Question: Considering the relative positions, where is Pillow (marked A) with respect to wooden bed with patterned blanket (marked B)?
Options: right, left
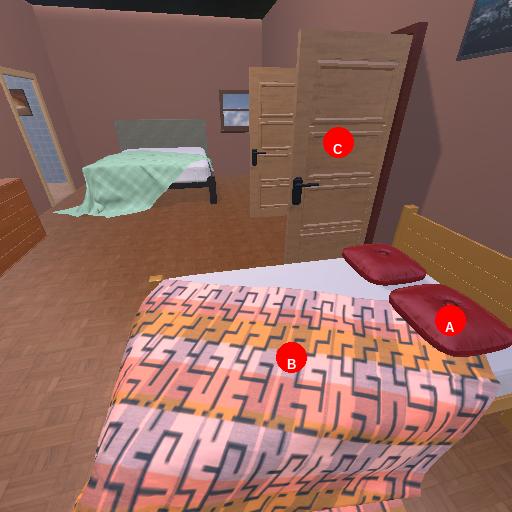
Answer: right